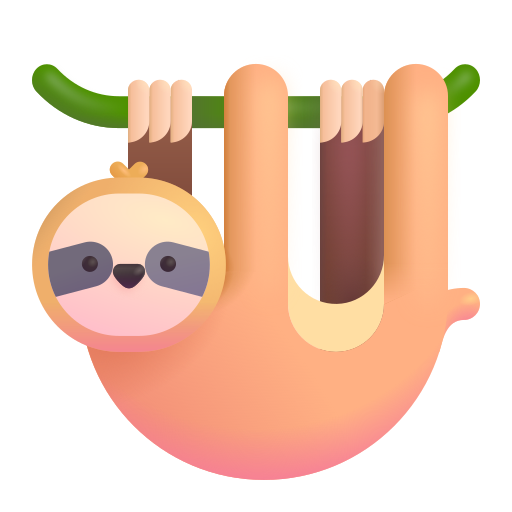
sloth color